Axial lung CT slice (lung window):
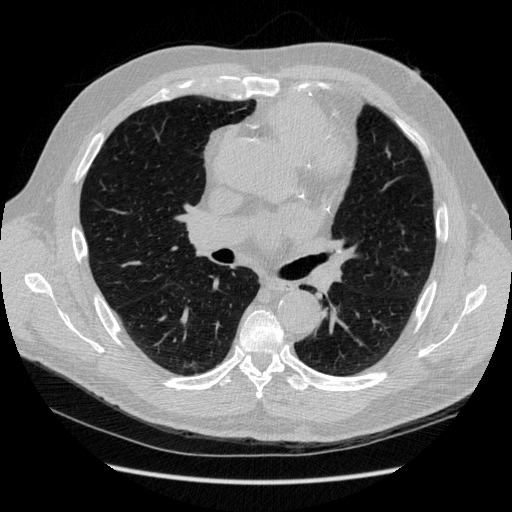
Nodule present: yes
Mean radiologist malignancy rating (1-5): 1